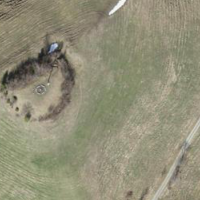
EUNIS habitat code: 24
Species observed at this site:
Sorbus aucuparia